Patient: sex M, age 52
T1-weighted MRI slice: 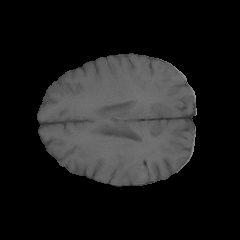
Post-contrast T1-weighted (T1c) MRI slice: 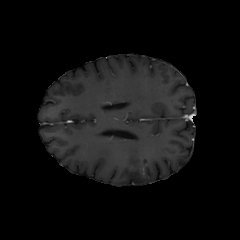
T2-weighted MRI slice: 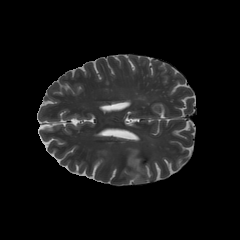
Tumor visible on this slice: yes
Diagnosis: Astrocytoma, IDH-mutant
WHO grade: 3